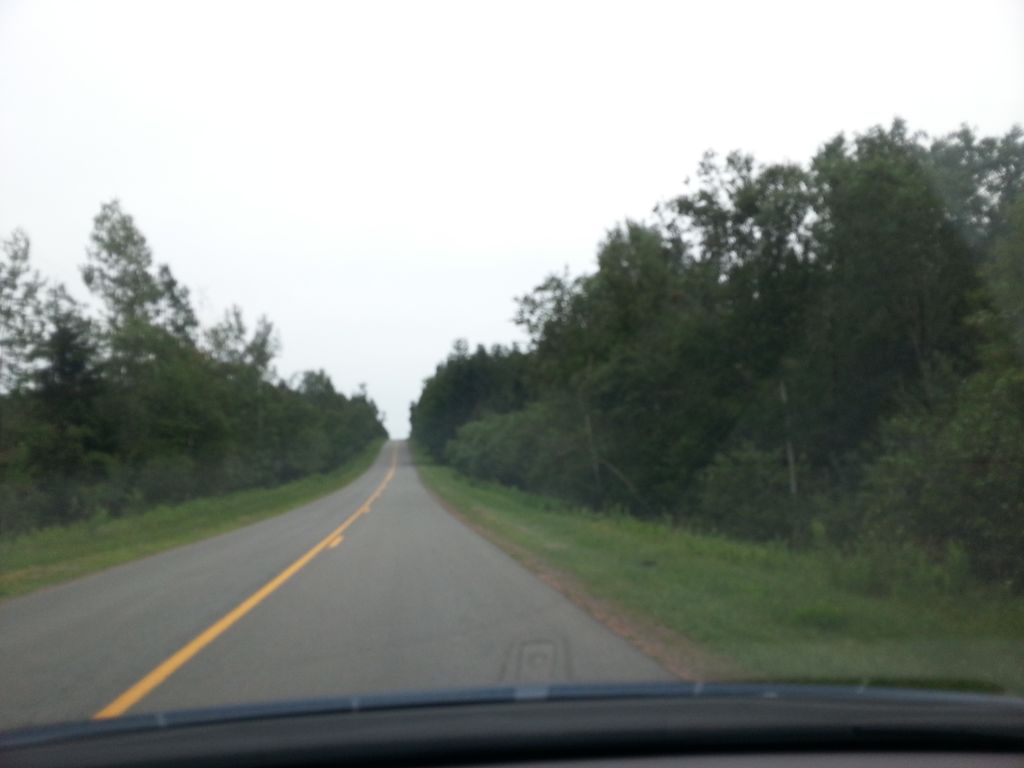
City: charlottetown